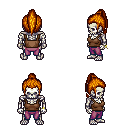
a pixel art fantasy rpg character, male body template, skeleton, brown pirate shirt, magenta pants, dark blonde long topknot hairstyle, bracelets, four views (front, back, left, right), 2x2 character sprite sheet, small pixel art, hard edges, no anti-aliasing